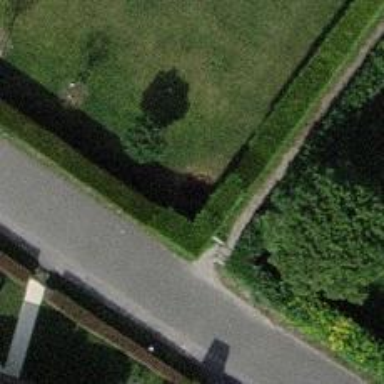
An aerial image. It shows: Cycle barrier.